Interaction volume radius: 5 \u00c5
Interaction volume height: 10 \u00c5
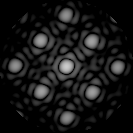
Disorder parameter: 0.05488